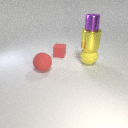
large red rubber sphere in front of small red rubber cube